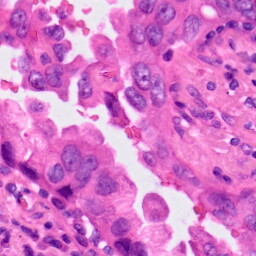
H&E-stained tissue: Lung